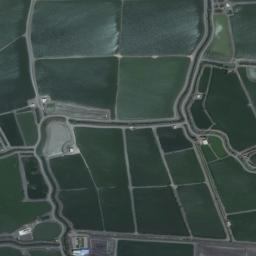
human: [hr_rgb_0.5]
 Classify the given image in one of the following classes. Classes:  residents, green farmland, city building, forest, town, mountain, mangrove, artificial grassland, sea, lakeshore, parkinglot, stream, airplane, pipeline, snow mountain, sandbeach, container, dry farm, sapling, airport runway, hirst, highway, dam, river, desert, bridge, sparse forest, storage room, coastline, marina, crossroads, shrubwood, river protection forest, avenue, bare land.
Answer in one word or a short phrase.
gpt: green farmland